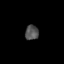
Tissue: skin
Cell type: Epithelial cells
Senescence score: 0.75
Nuclear area (px): 192
Mean DAPI intensity: 83.453